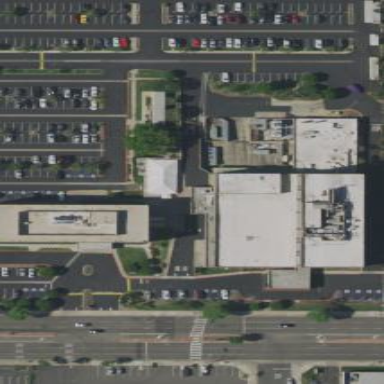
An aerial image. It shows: Hospital building.